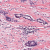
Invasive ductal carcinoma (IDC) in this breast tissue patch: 1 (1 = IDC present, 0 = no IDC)